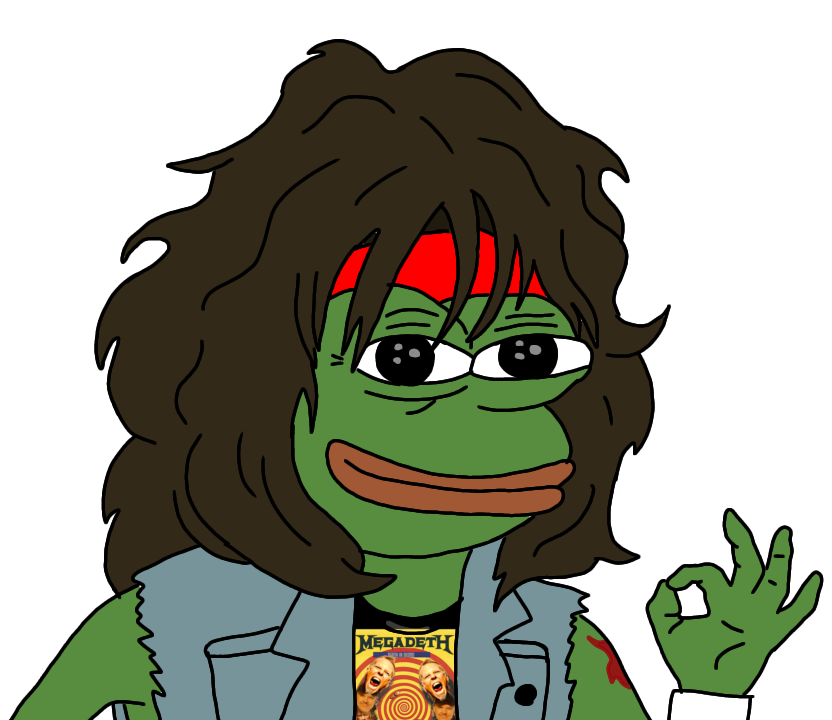
Label: 5_Pepe